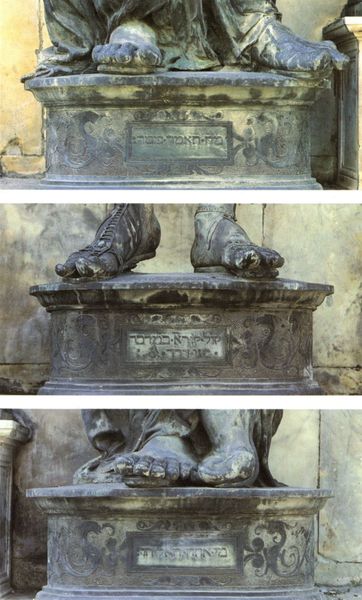
Titel: Nordportal, Predigt Johannes des Täufers
Künstler: Giovan Francesco Rustici
Standort: Florenz, Baptisterium (EU - I - Toskana)
Schlagwörter: fuß, marmor, alt, sockel, stein, drei, skulptur, statue, relief, füße, mauer, vorsprung, men, gray, old, three, inschrift, sandalen, zehen, foto, rom, sims, sandstein, man, stone, feet, metal, writing, sculpture, details, marble, ancient, vergleich, statues, foot, shoes, hebräisch, jude, sandals, jewish, jüdisch, bronze, barock, base, iron, toes, hebrew, models, postament, hbuhi